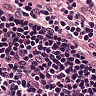
Metastatic tissue present: no